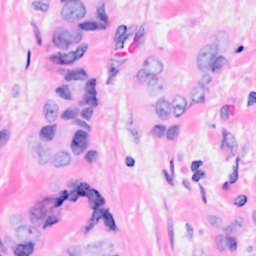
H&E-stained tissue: Breast